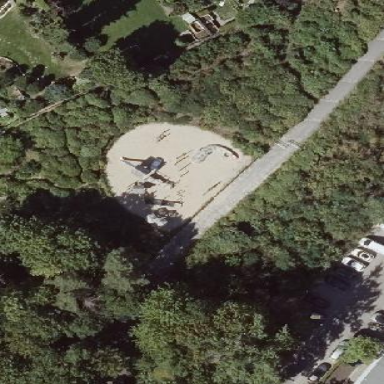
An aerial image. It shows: Playground area for leisure activities on the land.